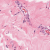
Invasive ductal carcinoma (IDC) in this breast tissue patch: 0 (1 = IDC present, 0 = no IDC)